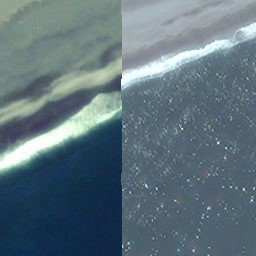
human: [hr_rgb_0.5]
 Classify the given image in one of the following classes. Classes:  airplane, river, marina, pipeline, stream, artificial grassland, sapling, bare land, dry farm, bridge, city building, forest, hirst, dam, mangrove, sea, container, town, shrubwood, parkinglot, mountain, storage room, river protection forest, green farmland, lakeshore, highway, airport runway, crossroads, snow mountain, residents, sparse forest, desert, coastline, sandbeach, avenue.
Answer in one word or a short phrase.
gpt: coastline